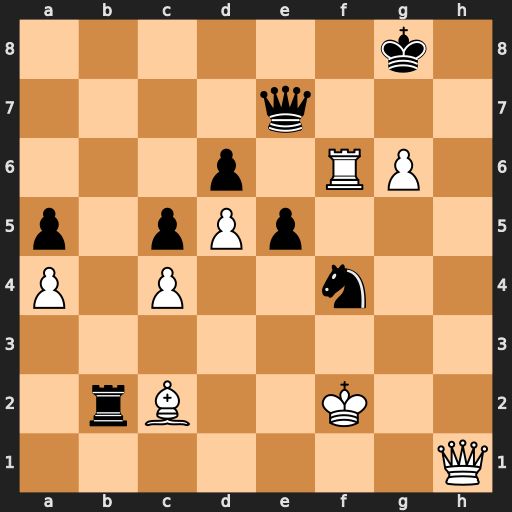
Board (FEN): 6k1/4q3/3p1RP1/p1pPp3/P1P2n2/8/1rB2K2/7Q
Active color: w
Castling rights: -
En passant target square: -
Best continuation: Rf8+ Qxf8 Qh7#